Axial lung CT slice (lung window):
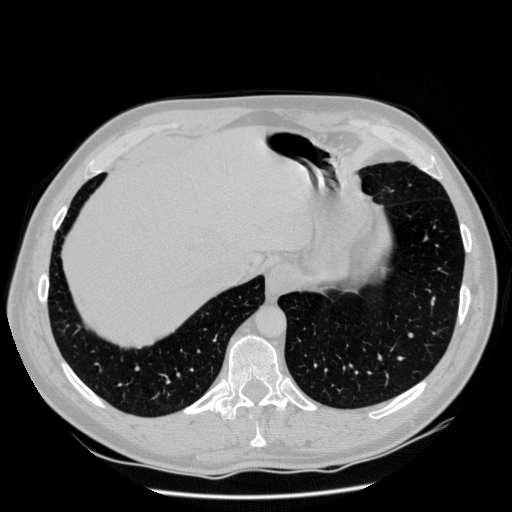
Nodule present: no